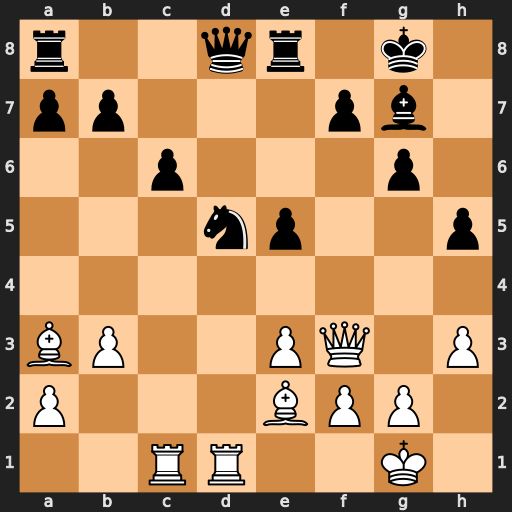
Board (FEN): r2qr1k1/pp3pb1/2p3p1/3np2p/8/BP2PQ1P/P3BPP1/2RR2K1
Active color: w
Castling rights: -
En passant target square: -
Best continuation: e4 Qa5 b4 Qb6 exd5